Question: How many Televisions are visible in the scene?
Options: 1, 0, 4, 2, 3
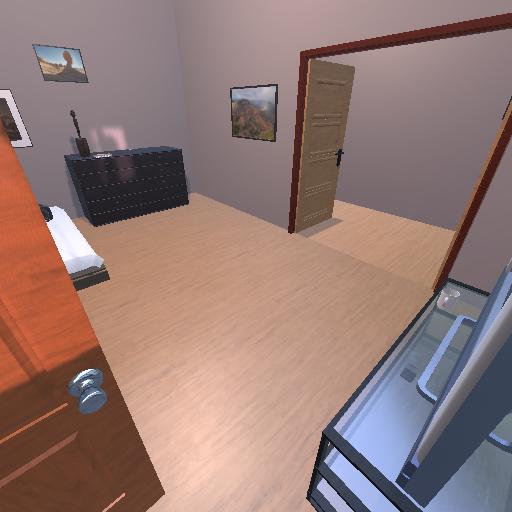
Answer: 1